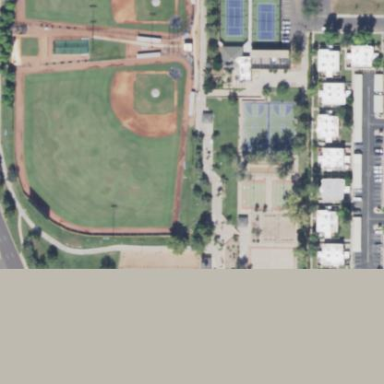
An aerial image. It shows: Baseball pitch for leisure land activities.